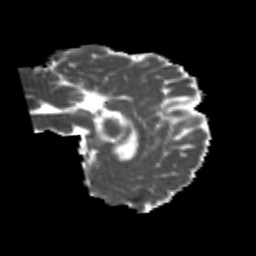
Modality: MD
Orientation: sagittal
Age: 23
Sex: female
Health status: healthy
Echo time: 0.074 s